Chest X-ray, PA view. Patient: 22 years old, sex M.
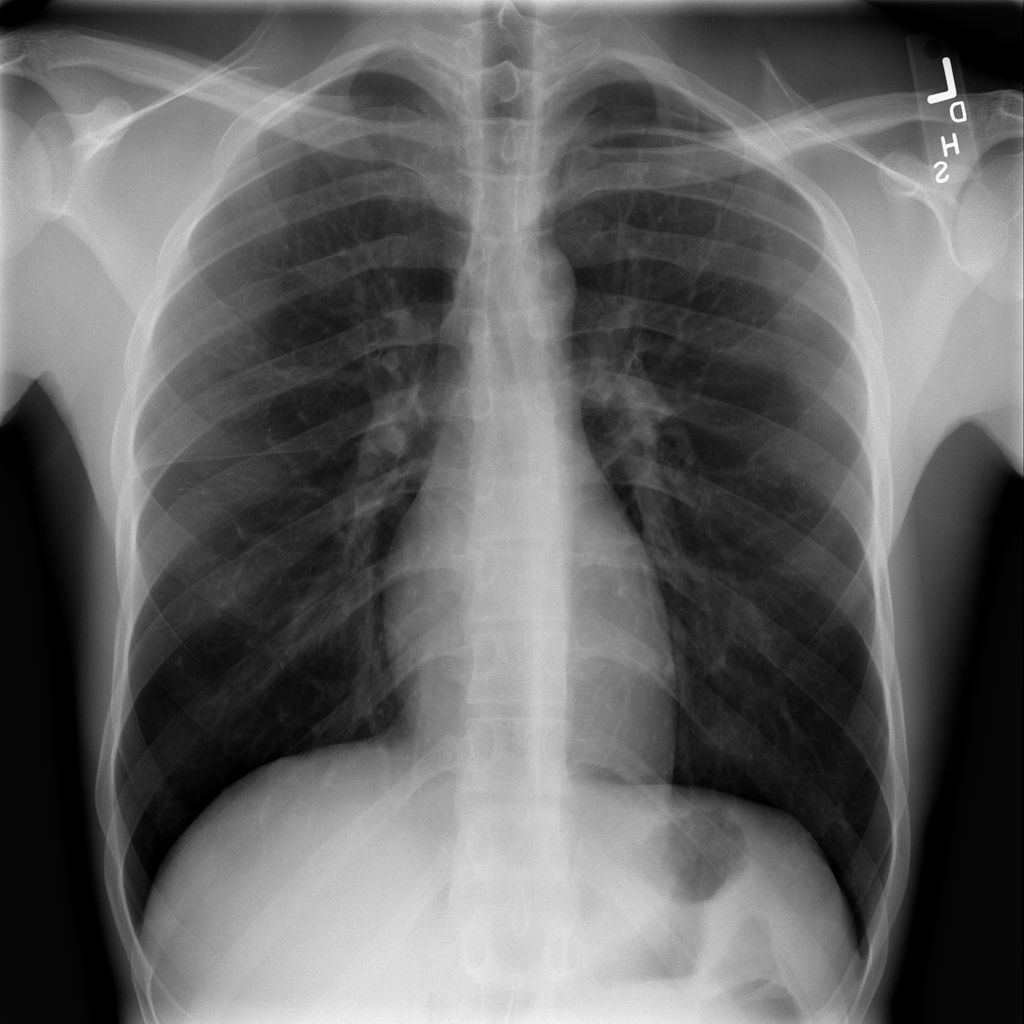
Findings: No Finding